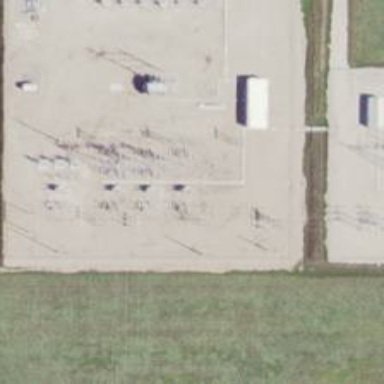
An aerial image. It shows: Switch used for power control.